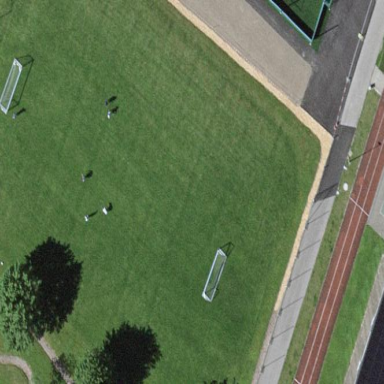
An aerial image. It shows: Soccer pitch for leisure land activities.